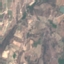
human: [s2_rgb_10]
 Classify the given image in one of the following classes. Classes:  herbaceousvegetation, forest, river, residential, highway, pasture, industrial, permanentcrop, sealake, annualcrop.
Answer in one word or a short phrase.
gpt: PermanentCrop